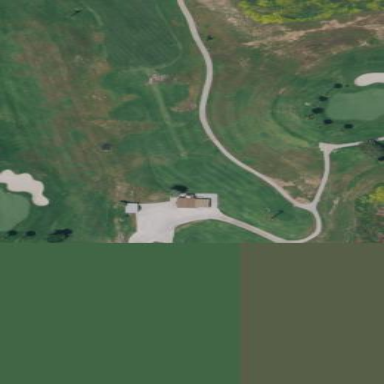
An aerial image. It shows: Rough area on grassy golf course.